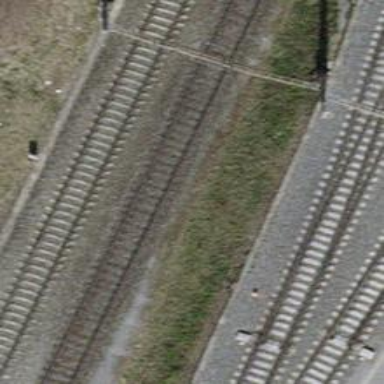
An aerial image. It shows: Railway milestone.